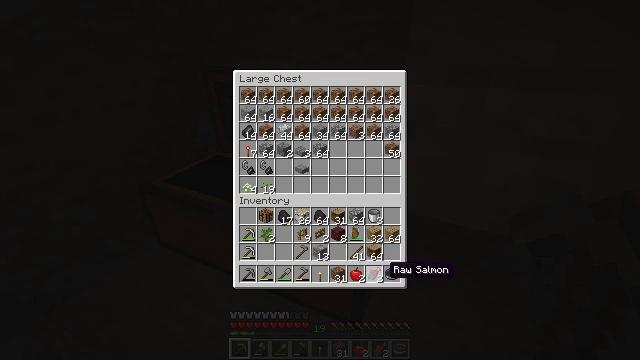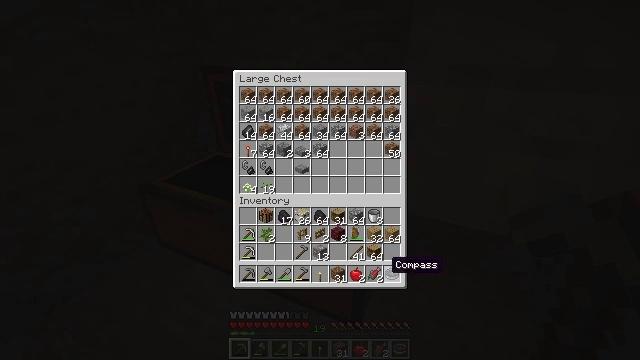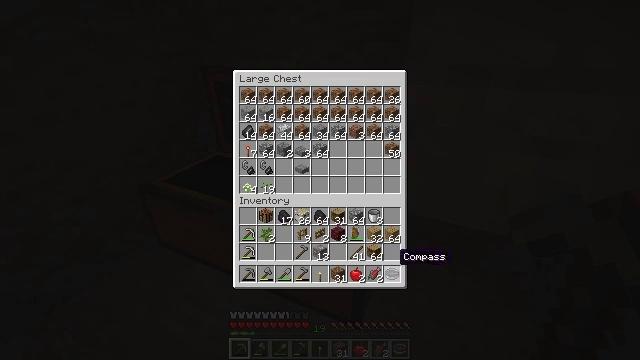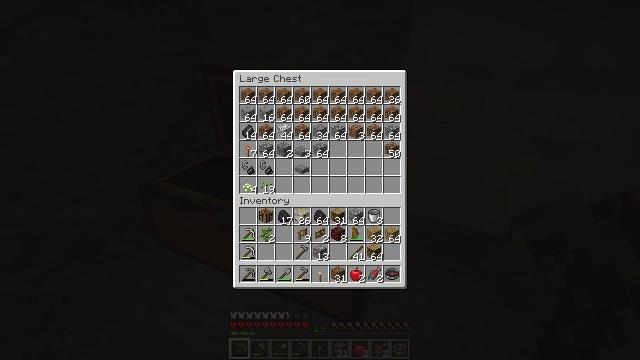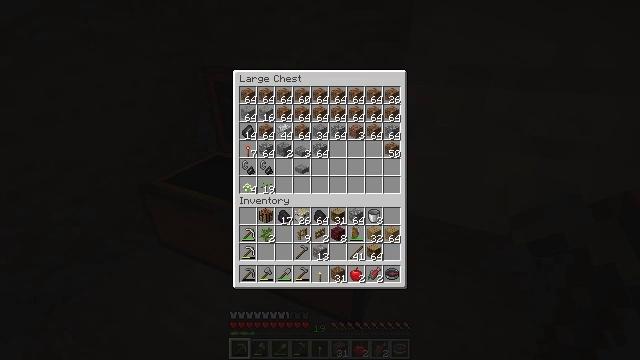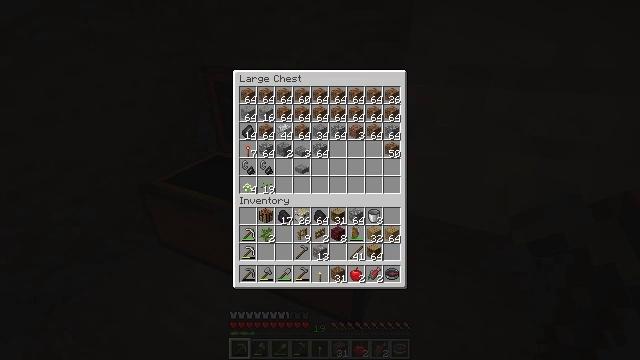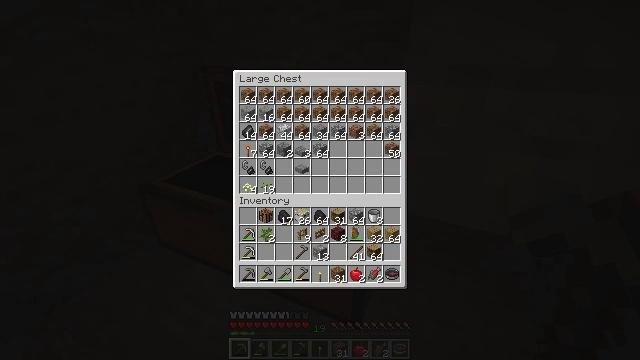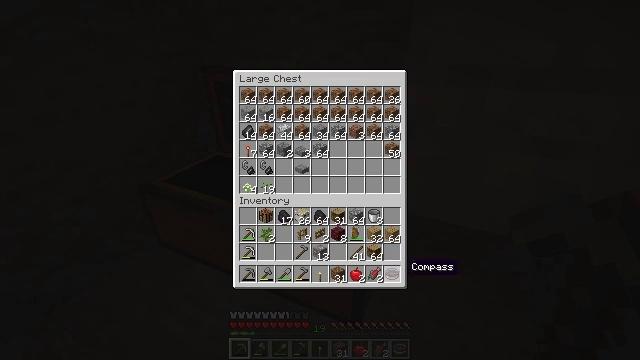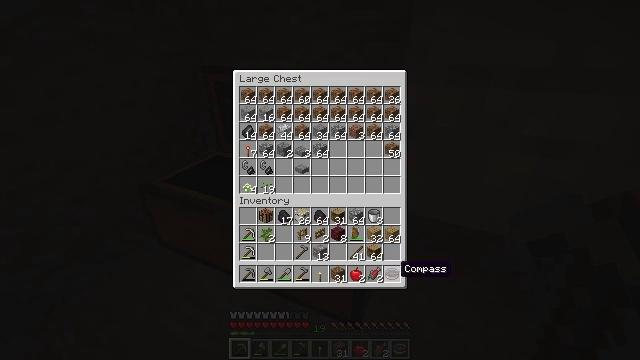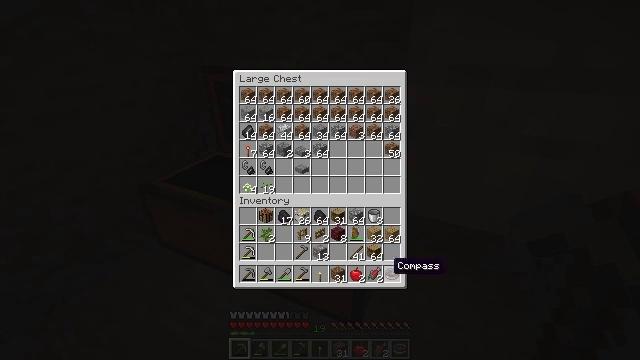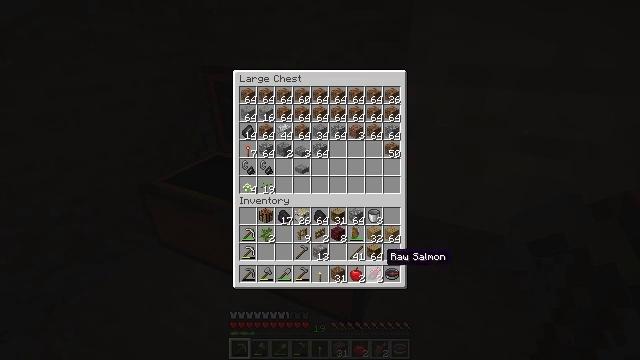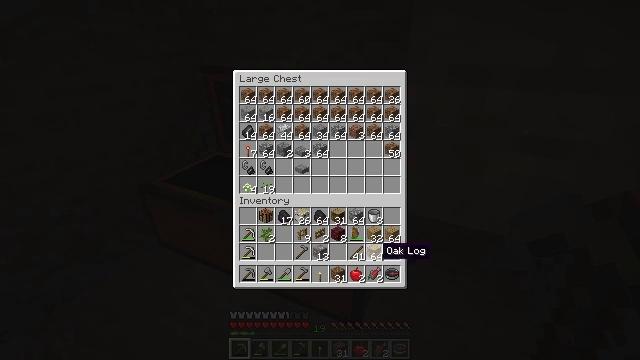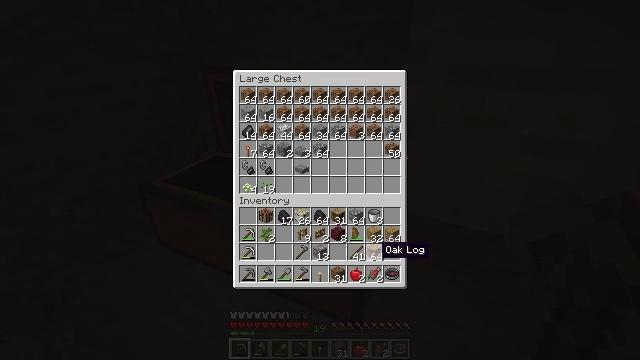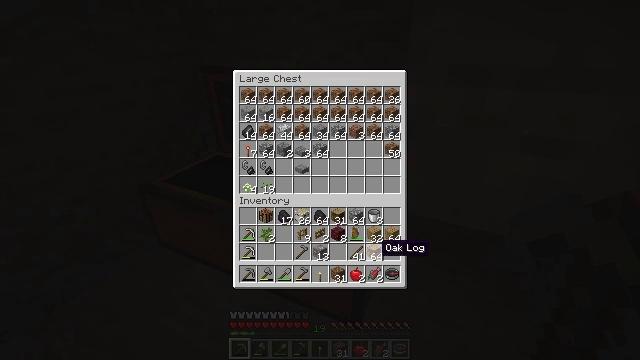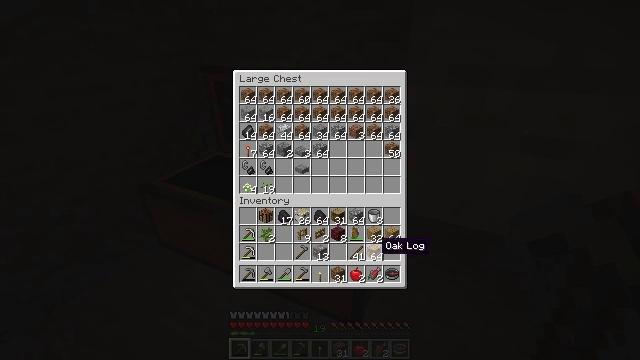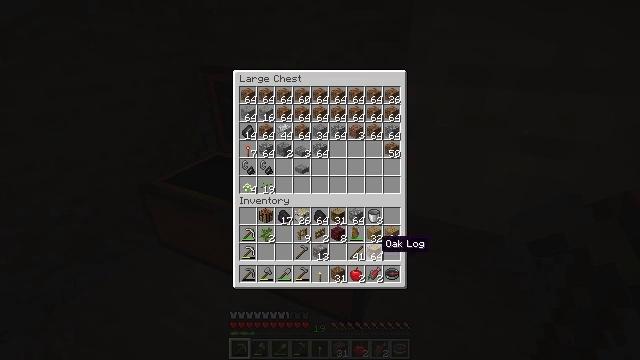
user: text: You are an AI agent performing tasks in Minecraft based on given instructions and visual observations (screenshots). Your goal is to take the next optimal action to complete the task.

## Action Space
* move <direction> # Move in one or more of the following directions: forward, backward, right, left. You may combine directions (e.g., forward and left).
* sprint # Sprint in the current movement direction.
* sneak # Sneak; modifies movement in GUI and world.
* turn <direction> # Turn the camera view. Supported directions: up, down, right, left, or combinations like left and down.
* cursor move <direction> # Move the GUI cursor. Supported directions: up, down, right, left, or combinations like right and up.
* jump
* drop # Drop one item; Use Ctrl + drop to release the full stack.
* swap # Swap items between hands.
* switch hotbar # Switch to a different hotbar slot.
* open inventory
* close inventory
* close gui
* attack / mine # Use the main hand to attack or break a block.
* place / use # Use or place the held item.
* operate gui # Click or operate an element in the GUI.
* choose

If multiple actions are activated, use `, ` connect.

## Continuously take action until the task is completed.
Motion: motion action
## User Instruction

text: Destroy the wheat to collect it.
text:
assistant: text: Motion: no_op
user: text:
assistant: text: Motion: cursor move right and up
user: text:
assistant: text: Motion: cursor move right
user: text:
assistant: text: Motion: no_op
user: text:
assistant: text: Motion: no_op
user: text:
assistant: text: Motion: no_op
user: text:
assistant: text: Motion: cursor move left and down
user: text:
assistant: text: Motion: cursor move left
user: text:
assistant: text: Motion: no_op
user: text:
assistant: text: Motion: cursor move left and up
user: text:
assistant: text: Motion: no_op
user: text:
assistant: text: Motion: no_op
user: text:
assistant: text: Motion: no_op
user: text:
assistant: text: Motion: no_op
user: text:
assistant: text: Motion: no_op
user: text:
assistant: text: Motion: no_op
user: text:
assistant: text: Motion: no_op
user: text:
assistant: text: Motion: no_op
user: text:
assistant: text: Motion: no_op
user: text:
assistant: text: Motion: no_op
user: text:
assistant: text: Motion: no_op
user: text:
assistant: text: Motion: no_op
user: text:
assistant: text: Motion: no_op
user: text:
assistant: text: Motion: cursor move left
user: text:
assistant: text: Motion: cursor move left
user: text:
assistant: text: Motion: cursor move left
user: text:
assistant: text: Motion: no_op
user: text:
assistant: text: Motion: no_op
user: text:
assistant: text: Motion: no_op
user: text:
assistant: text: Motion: no_op